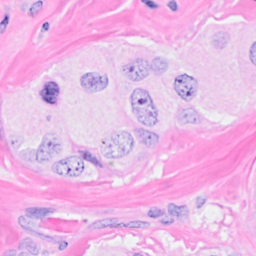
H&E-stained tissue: Breast